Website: macys
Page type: account-selection
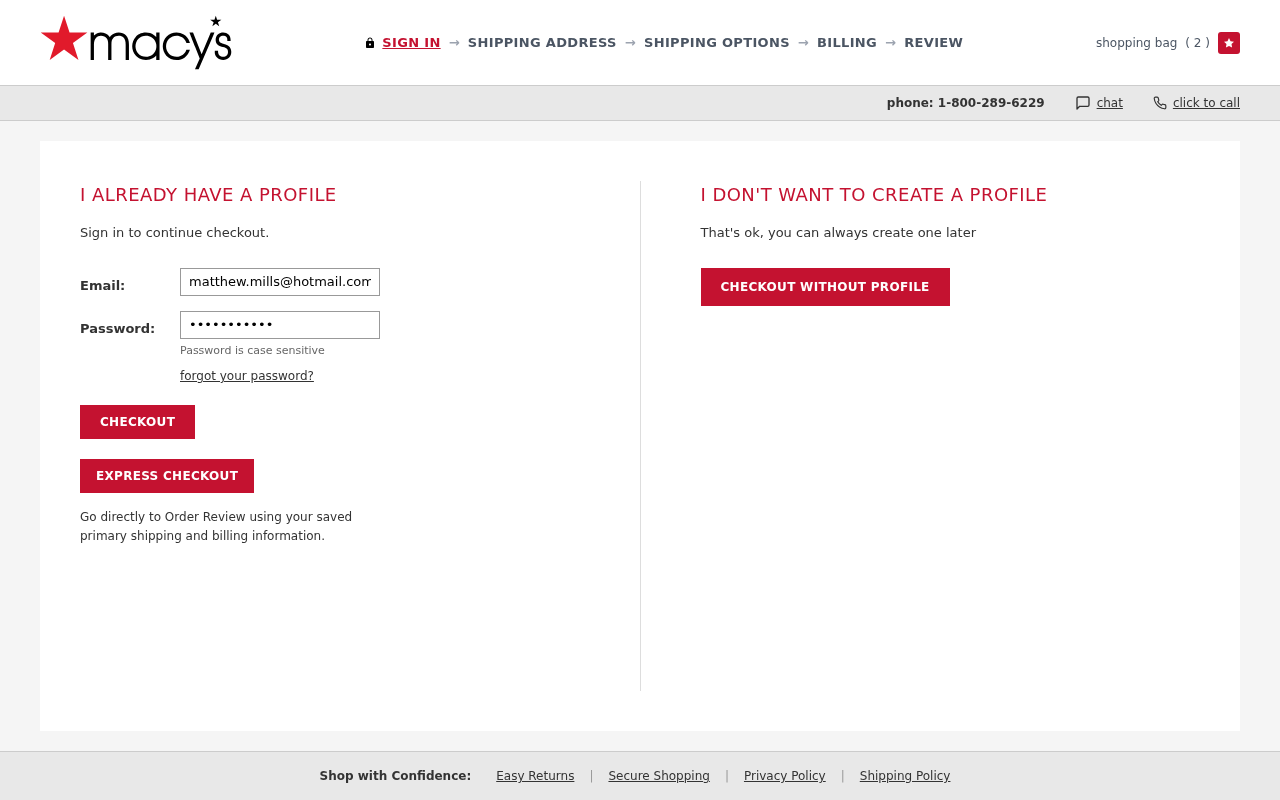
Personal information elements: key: PII_EMAIL
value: matthew.mills@hotmail.com
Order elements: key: ORDER_NUM_ITEMS
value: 2